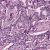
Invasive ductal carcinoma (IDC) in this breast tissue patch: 1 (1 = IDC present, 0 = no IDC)